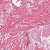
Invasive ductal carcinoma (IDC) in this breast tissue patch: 0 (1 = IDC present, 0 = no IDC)